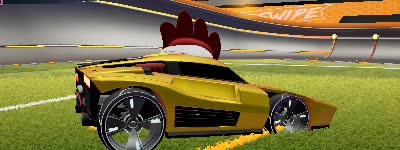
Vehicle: breakout